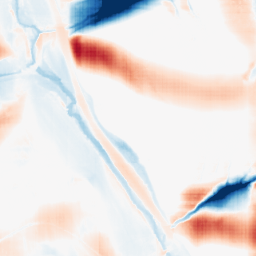
Category: morphological
Decomposition family: morphological_square
Decomposition parameters: operation: average
size: 50
Upsampling method: sinc_blackman
Upsampling parameters: scale: 2
kernel_size: 4
Upsampling scale: 2